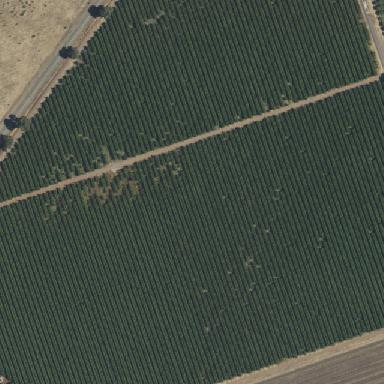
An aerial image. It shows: Orchard.